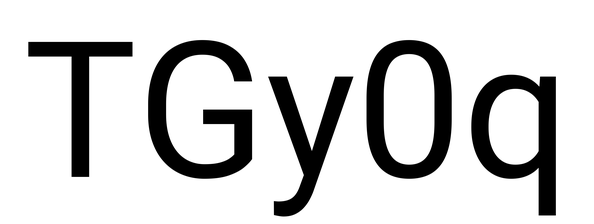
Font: Roboto_Regular